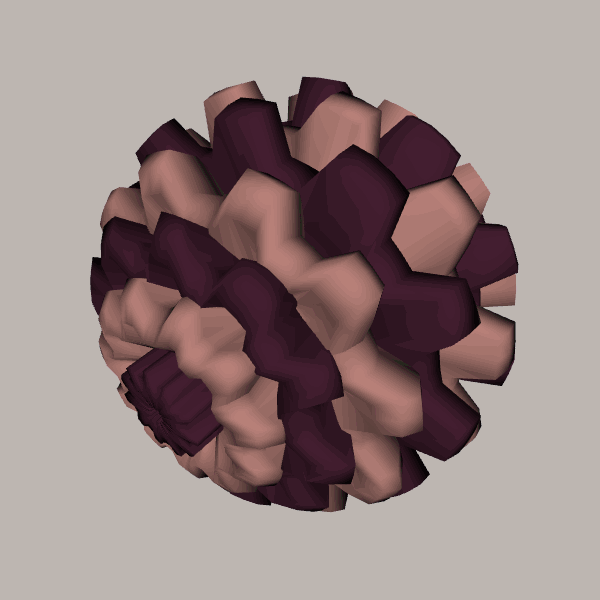
Background: light